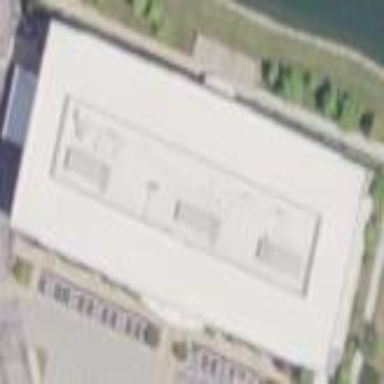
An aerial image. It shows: Commercial building.